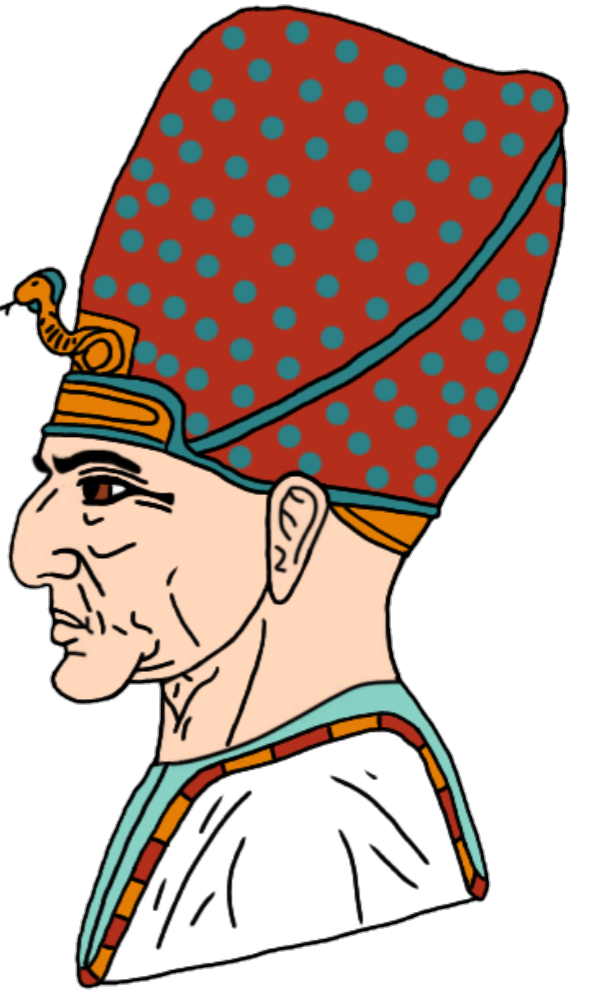
Label: 4_Yes_Chad